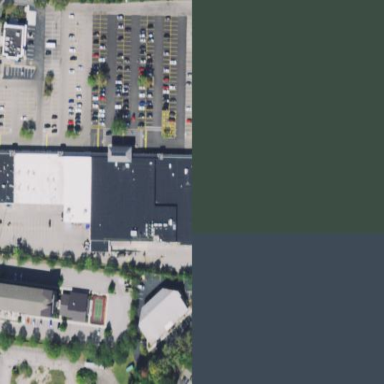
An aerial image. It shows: Mall building.